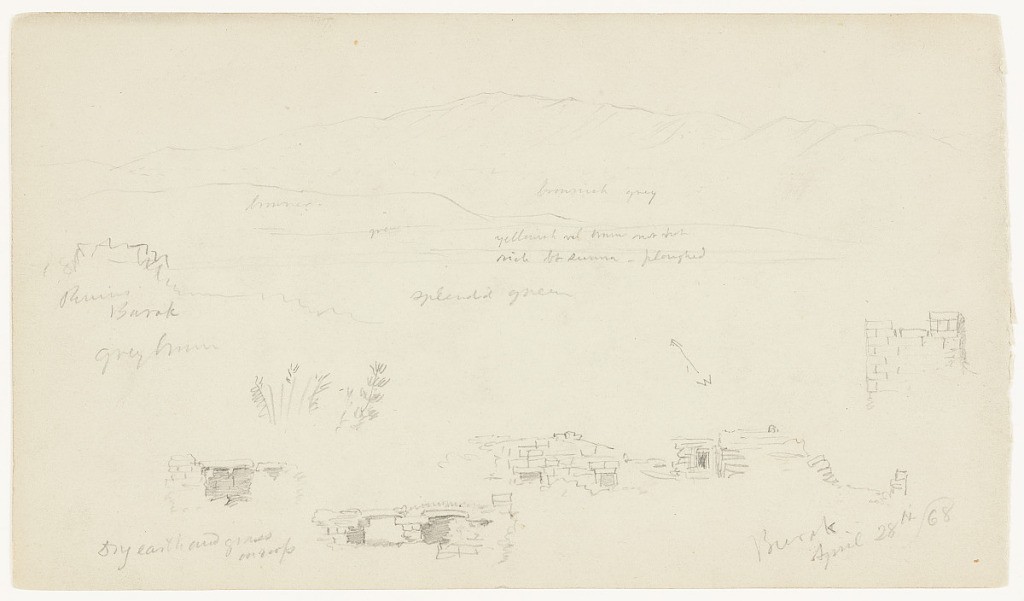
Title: The Mountains of Lebanon and Architecture Sketches, Burak, Syria
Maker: Frederic Edwin Church, American, 1826–1900
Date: April 27 and 28, 1868
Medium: Graphite on gray-green wove paper; verso: graphite
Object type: Drawing
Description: Landscape and architectural sketches showing a distant view of the mountains of Lebanon across a plain with ruins in the foreground at left, in the upper portion of the composition, and four sketches of stone buildings in the lower portion. Two structures are shown drying fuel on their roofs.

Verso: Architectural sketches showing details of ancient ruins near the towns of Burak and Al-Masmiyah in Syria. At left, the lintel of a stone doorway in Burak is visible. At right at oppositely oriented, the contour of a column base and a stone block with four lines of carved inscriptions in Greek are shown.